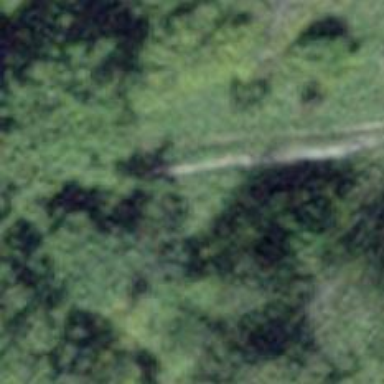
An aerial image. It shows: Ground path with excellent trail visibility.